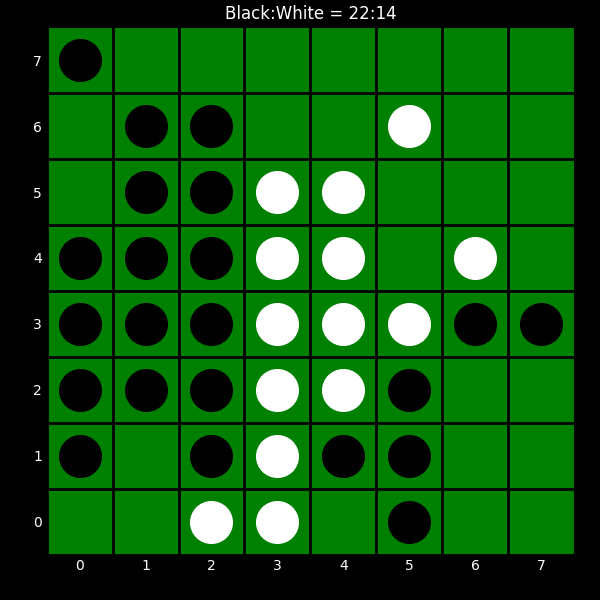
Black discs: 22
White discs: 14